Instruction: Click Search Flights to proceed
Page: home
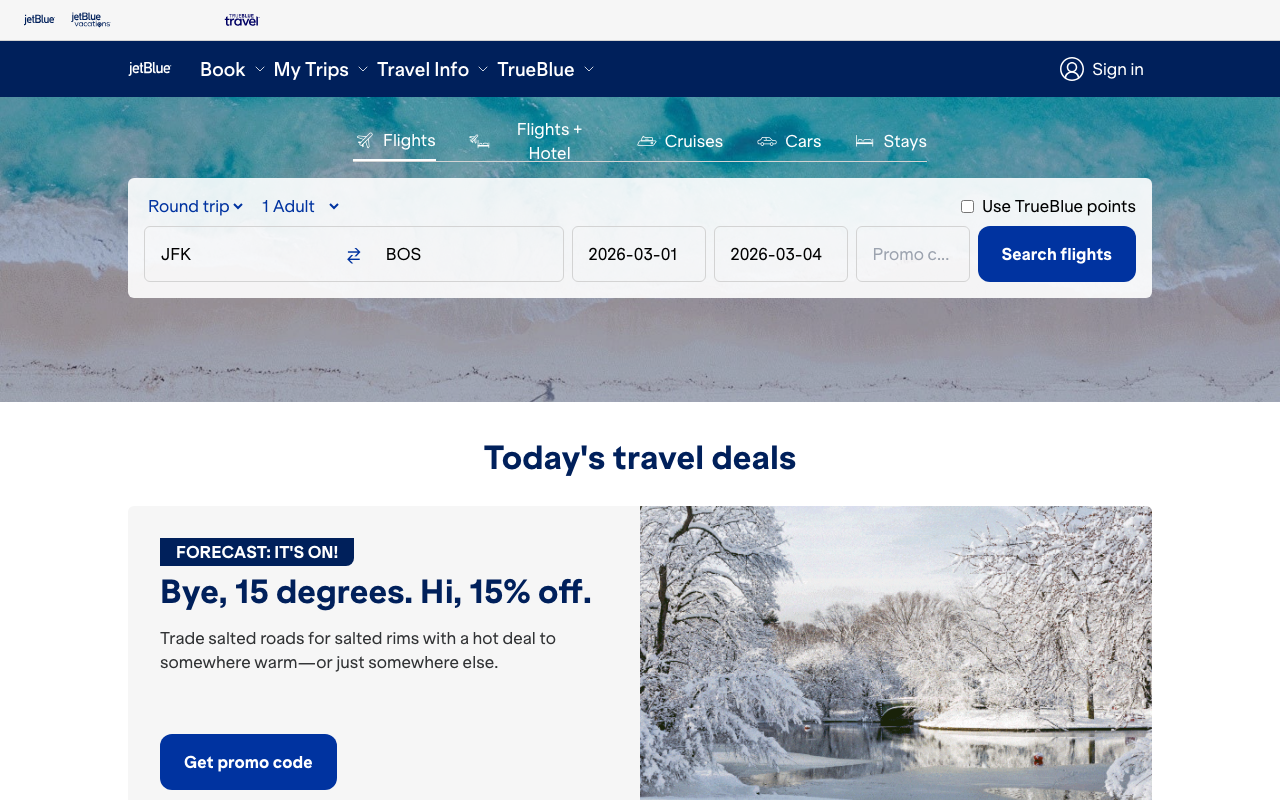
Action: click